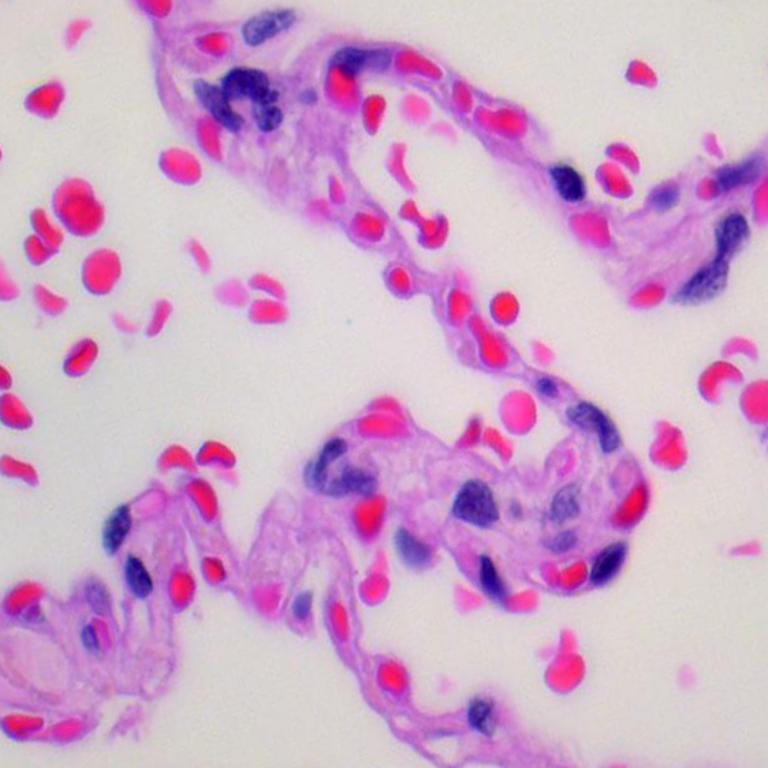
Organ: lung
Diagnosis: benign